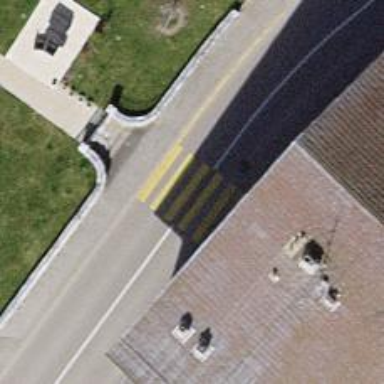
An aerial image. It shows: Uncontrolled road crossing.